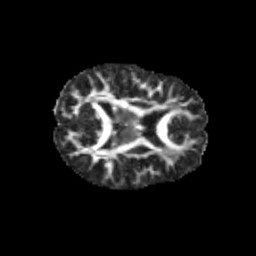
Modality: FA
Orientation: axial
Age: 11
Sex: female
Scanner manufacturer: siemens
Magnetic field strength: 3 T
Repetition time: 3.8 s
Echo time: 0.07 s